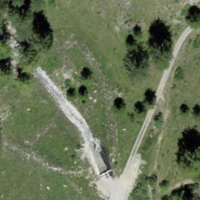
EUNIS habitat code: 26
Species observed at this site:
Lysandra coridon